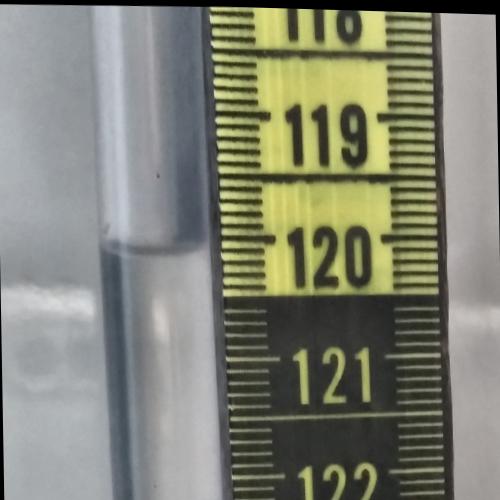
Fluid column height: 120.1 cm